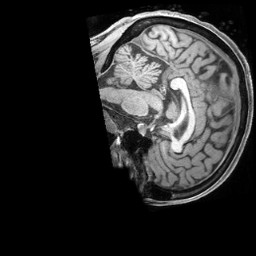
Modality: T1w
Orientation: sagittal
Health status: healthy
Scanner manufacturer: siemens
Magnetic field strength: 3 T
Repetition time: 2.4 s
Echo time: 0.00201 s